Question: I have a 'EditText' and a 'Button' .
When you press 'EditText' , I want to not show the 'keyboard' , And when you press the 'Button', I want to type a number 1 on the 'EditText' .
observation
I want to 'cursor' does not disappear .
[
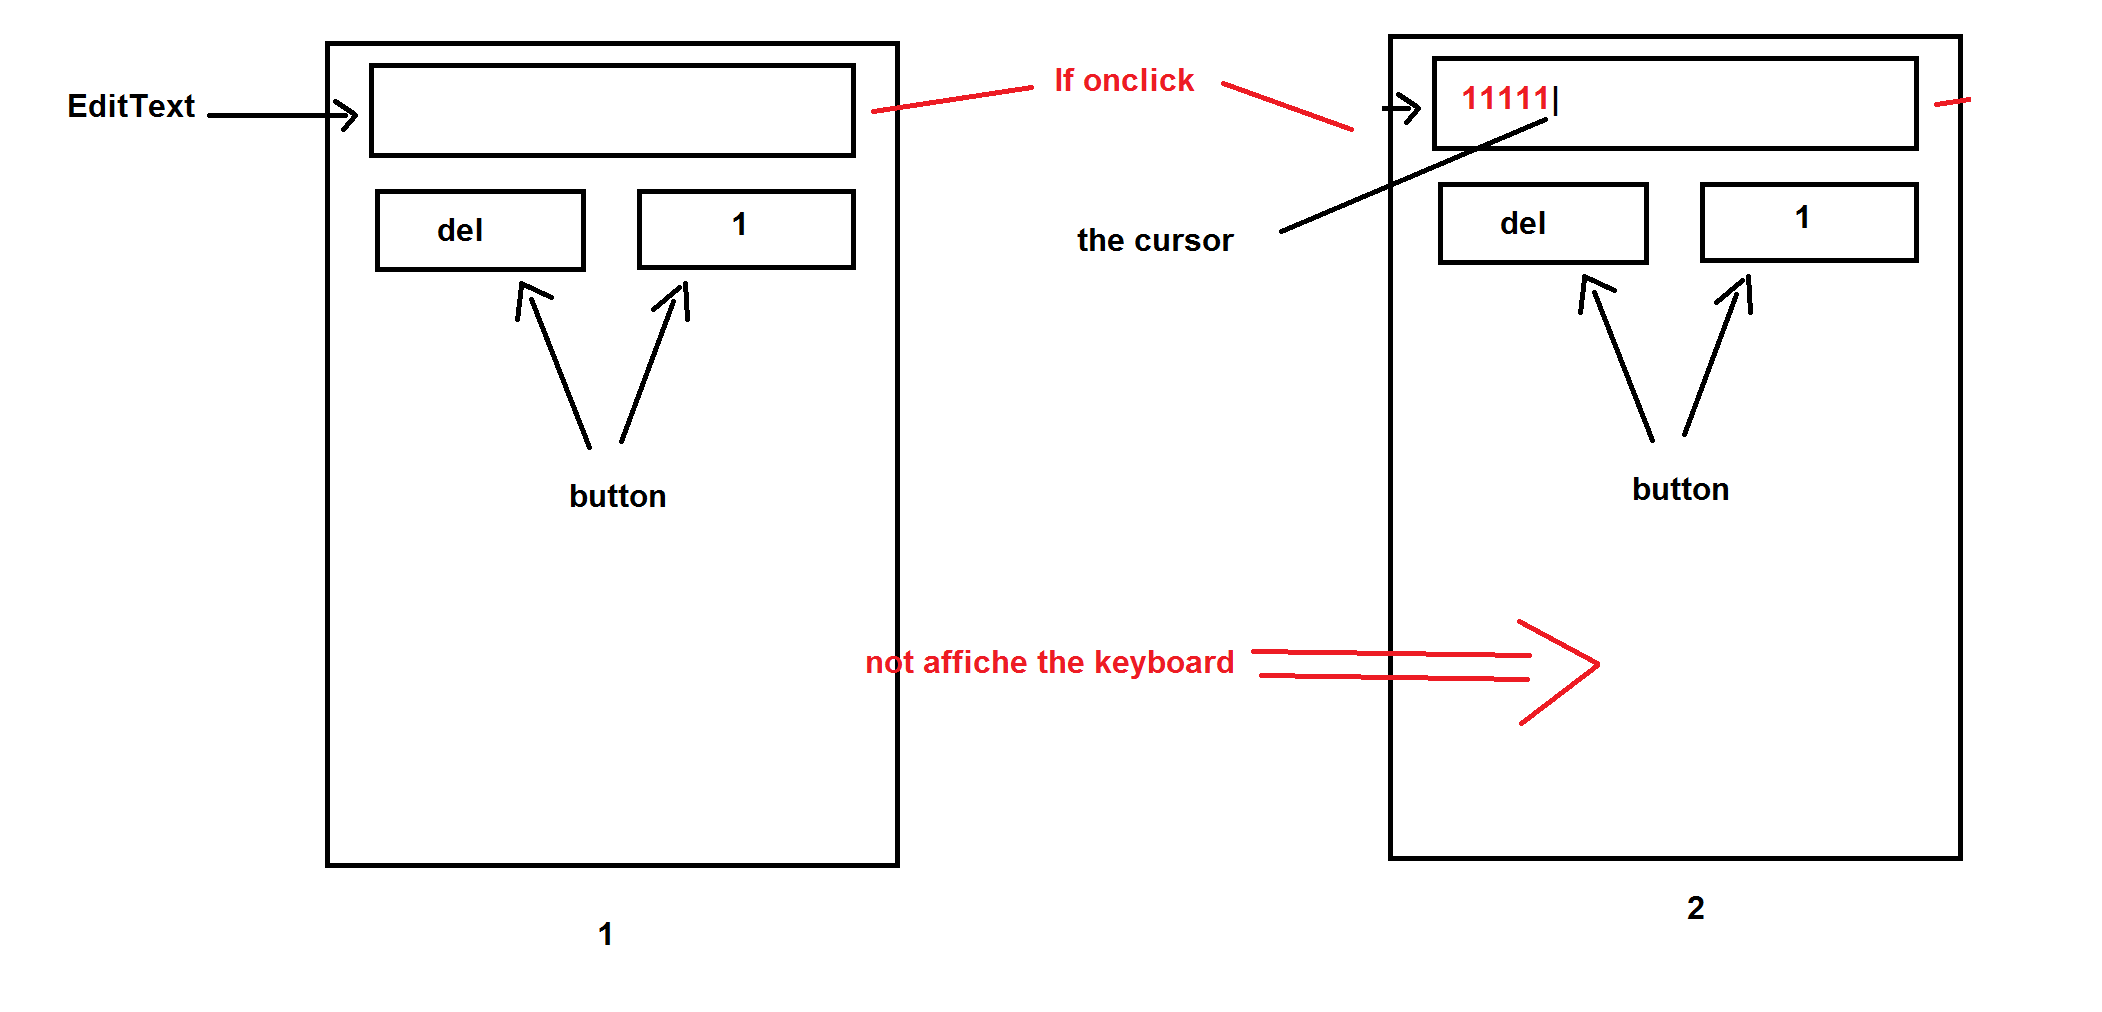
Answer: Set this in your EditText xml to disable the keyboard
'''
android:focusableInTouchMode="false"
'''
Set a "1" on your edit text.
'''
mButton.setOnClickListener(new View.OnClickListener() {
@Override
public void onClick(View v) {
mYourEditText.setText("1");
}
});
'''